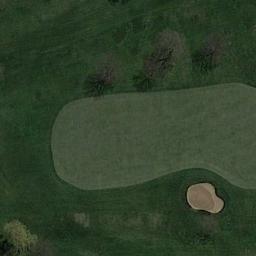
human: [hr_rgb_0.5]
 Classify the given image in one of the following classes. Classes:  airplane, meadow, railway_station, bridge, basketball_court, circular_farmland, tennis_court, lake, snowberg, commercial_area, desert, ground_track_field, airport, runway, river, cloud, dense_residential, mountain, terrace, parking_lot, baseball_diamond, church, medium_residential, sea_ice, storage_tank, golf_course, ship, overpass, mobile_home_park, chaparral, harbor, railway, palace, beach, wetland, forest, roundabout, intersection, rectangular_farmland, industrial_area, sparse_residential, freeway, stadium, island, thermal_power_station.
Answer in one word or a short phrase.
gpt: golf_course